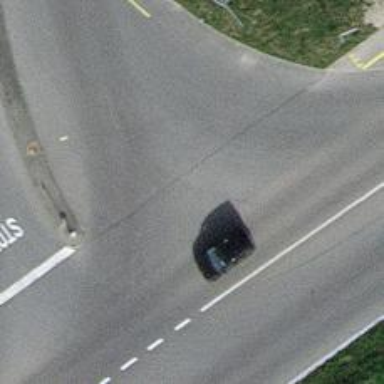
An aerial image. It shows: Tertiary road with asphalt surface and no sidewalks.